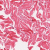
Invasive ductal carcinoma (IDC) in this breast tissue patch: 0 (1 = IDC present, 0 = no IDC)